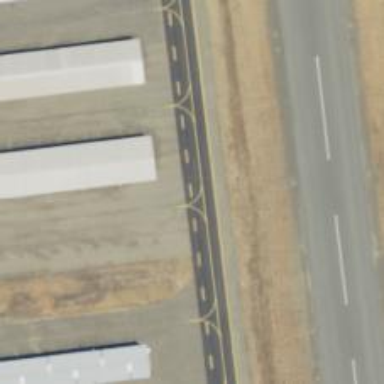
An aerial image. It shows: View of taxiway at the airport.